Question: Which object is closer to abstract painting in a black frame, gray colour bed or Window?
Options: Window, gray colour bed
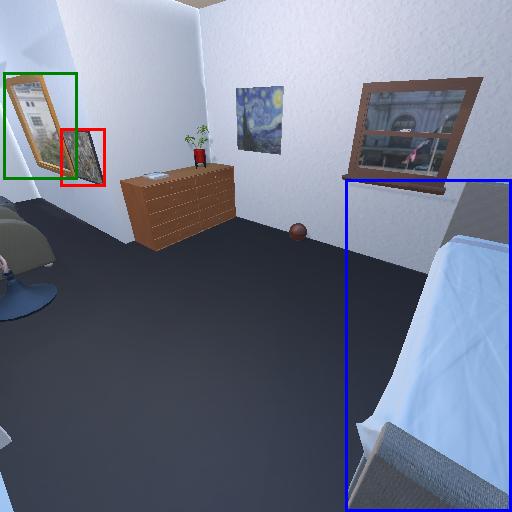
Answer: Window